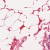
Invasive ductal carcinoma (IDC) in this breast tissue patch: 0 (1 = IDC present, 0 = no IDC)